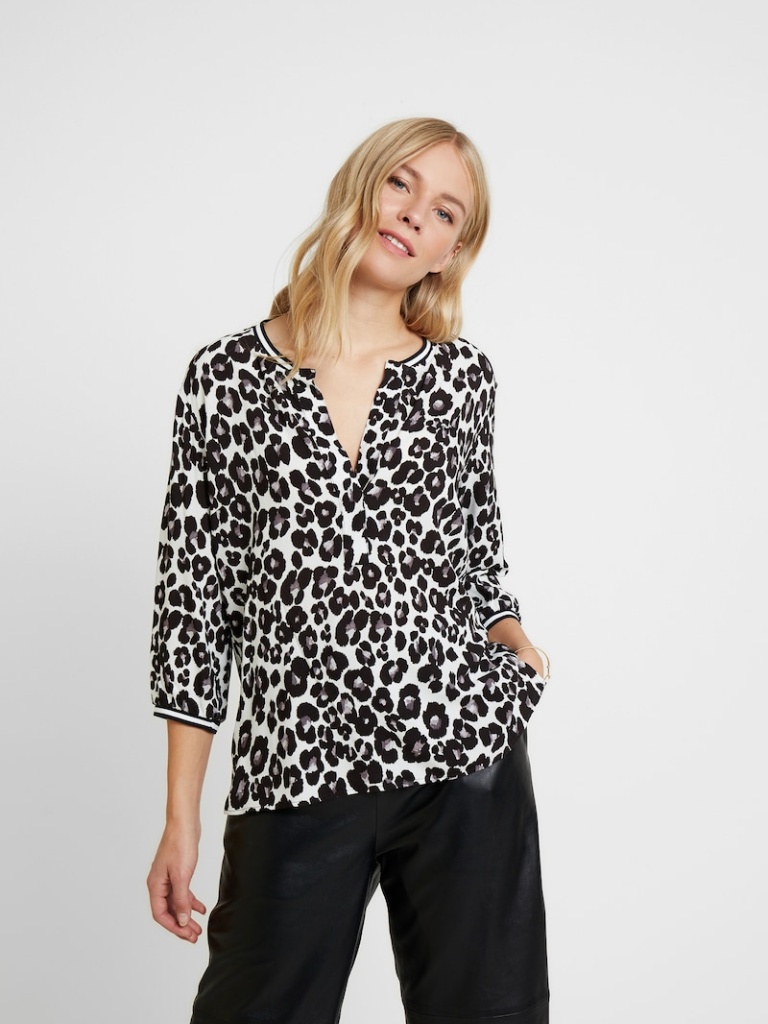
chiffon relaxed a long-sleeved with the sleeves down hip length Untucked v-neck blouse